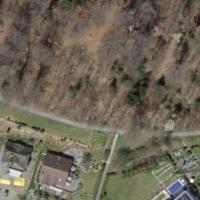
EUNIS habitat code: 25
Species observed at this site:
Fagus sylvatica
Parus major
Troglodytes troglodytes
Periparus ater
Milvus milvus
Phoenicurus ochruros
Circaea lutetiana
Corvus corax
Turdus merula